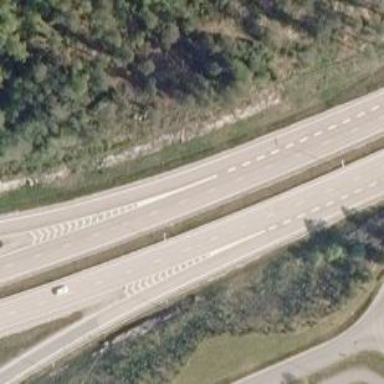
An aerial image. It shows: Asphalt motorway link road classified as tertiary.